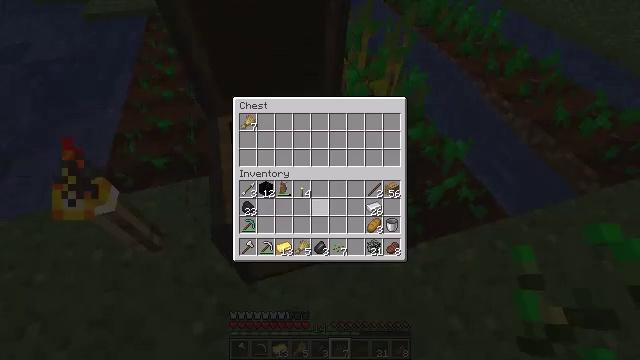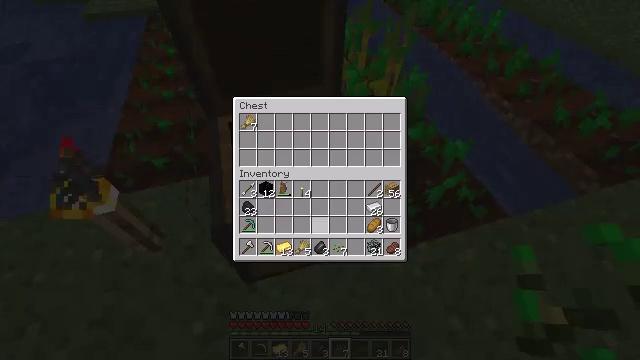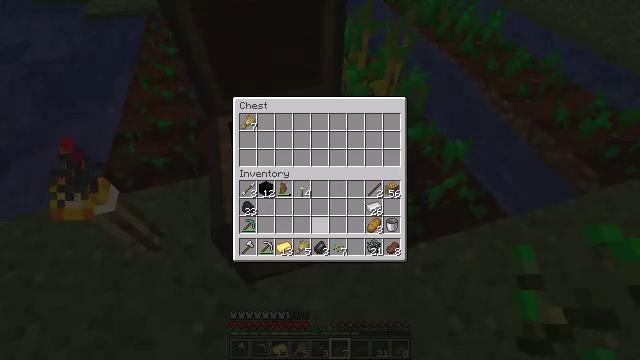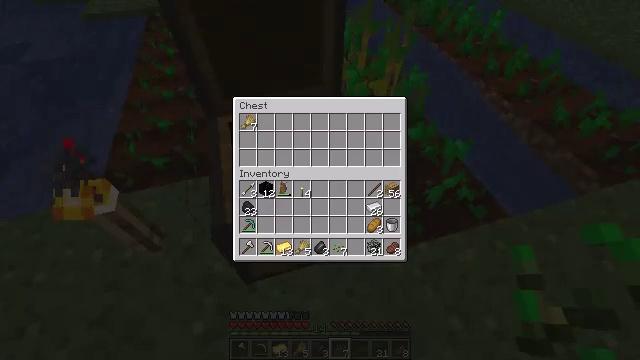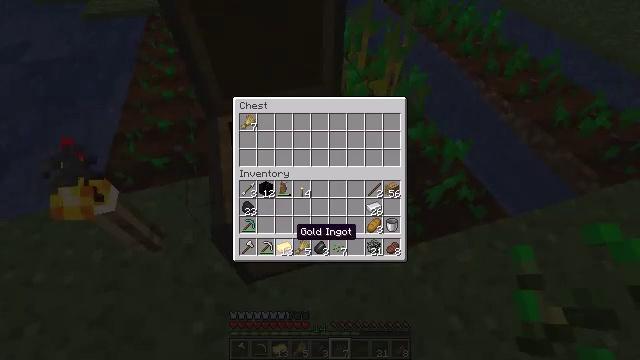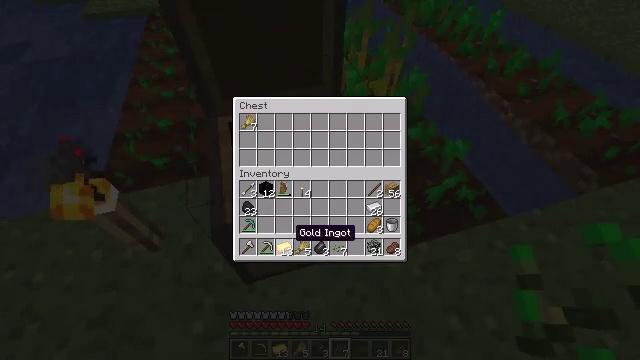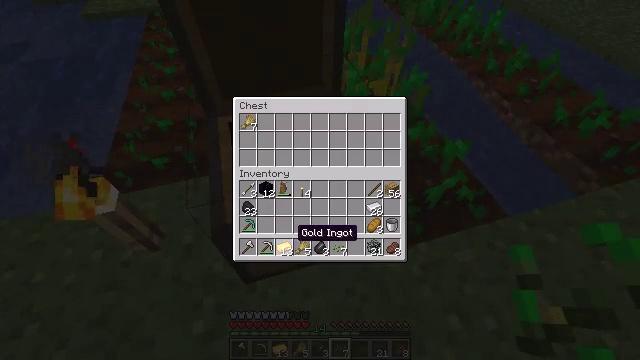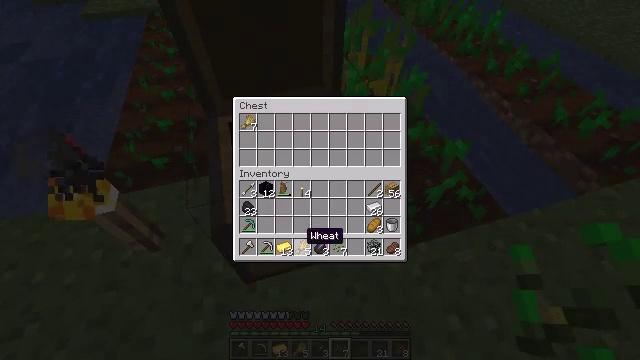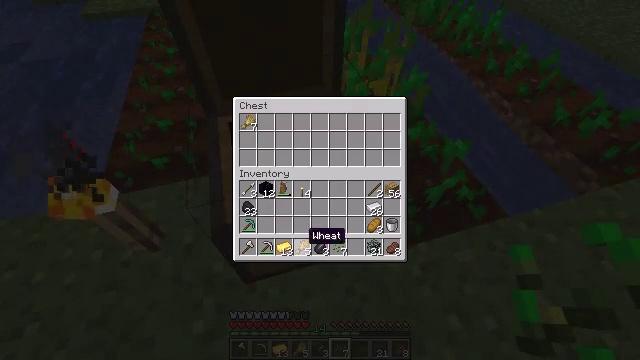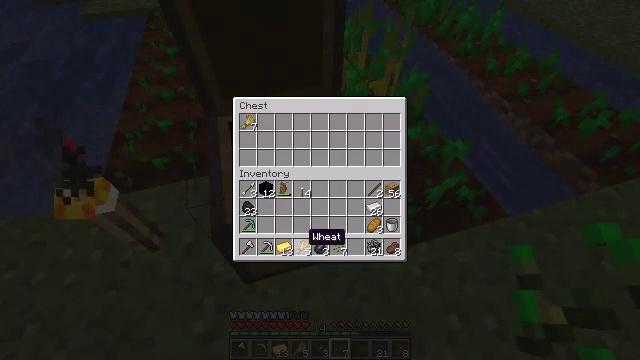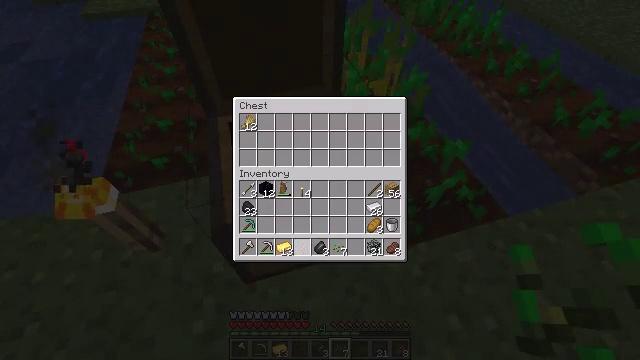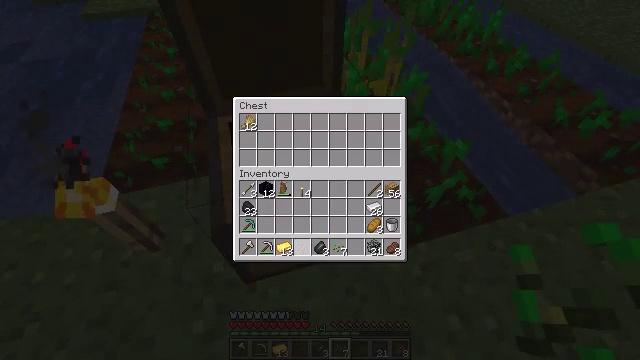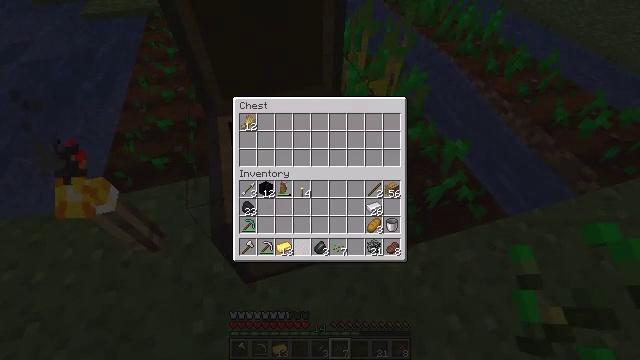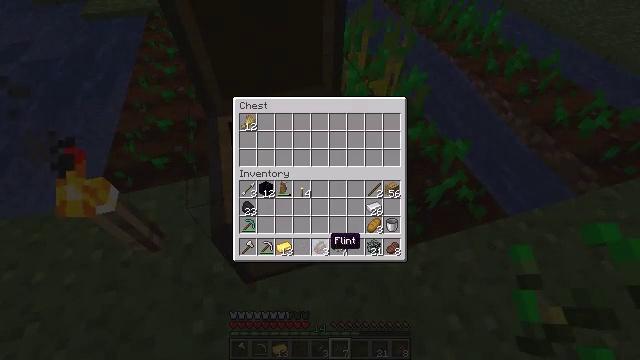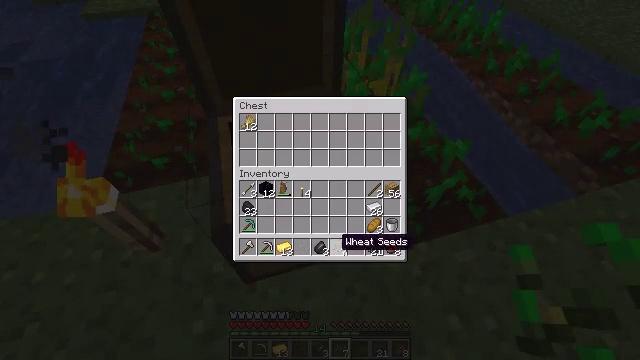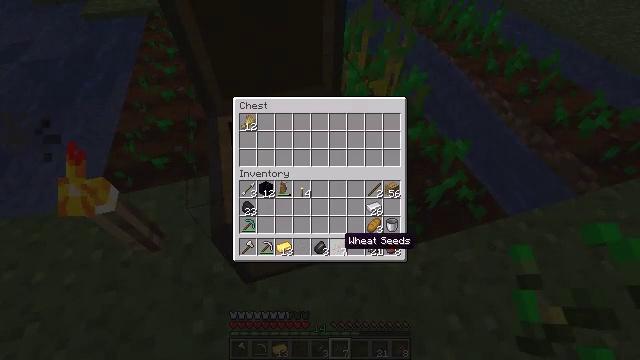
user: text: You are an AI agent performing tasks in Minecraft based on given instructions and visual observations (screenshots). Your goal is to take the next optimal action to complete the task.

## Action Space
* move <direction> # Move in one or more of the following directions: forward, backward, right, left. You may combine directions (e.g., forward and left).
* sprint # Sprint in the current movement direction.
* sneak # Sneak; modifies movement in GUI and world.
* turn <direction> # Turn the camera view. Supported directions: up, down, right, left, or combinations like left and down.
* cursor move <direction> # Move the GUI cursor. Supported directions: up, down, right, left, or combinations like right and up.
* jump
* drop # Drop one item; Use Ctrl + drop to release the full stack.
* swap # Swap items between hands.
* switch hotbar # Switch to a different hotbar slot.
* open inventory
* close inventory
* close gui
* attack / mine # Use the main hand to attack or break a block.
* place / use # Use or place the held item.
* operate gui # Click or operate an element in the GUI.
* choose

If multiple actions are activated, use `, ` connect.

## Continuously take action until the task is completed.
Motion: motion action
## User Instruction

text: Combine flint and an iron ingot to craft flint and steel.
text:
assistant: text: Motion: sneak
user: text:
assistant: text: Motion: sneak, cursor move down
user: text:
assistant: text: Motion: sneak, cursor move left and down
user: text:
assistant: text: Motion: sneak, cursor move left
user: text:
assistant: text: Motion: sneak
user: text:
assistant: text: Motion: sneak
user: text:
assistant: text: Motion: sneak, cursor move right
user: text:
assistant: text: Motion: sneak
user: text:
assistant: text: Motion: sneak
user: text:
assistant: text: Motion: sneak, operate gui
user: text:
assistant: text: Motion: sneak, operate gui
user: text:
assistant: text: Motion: sneak, operate gui
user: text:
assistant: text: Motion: sneak, cursor move right
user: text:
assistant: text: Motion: sneak, cursor move right
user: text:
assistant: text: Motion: sneak
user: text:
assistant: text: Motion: sneak
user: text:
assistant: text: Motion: no_op
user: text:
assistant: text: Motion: no_op
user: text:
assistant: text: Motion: operate gui
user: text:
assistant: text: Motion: operate gui
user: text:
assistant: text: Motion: cursor move left and up
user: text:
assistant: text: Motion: cursor move left and up
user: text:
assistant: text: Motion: cursor move up
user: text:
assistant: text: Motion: no_op
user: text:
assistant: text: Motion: no_op
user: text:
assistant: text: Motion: cursor move up
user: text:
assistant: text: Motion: cursor move up
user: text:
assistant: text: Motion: no_op
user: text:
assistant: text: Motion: no_op
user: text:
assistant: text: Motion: no_op